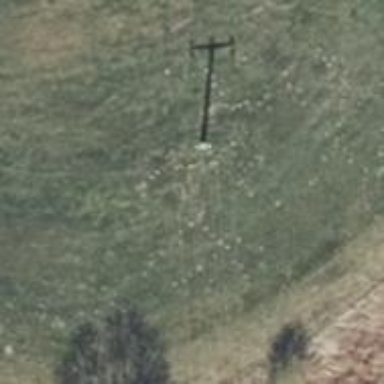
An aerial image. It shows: Power pole.